Question: I am drawing histograms for 4 different distributions using subplots. During the final output, I am getting tick labels for the y-axis for the fourth subplot. How shall I ensure it doesn't happen.
'''
fig,((ax1,ax2),(ax3,ax4)) = plt.subplots(2,2,sharex=True,sharey=True)
plt.cla()
nbins = np.arange(-10,10,1)
ax1.hist(x1,bins=nbins)
ax1.set_title('Normal Distribution')
ax1.set_ylabel('Frequency')
ax2.hist(x2,bins=nbins)
ax2.set_title('Exponential Distribution')
ax3.hist(x3,bins=nbins)
ax3.set_title('Rayleigh Distribution')
ax3.set_xlabel('Value')
ax3.set_ylabel('Frequency')
ax4.hist(x4,bins=nbins)
ax4.set_title('Random Distribution')
ax4.set_xlabel('Value')
'''
Here is the figure I am obtaining after running the code:

After adding the following code, it removed y-tick labels for other axes too
'''
ax4.set_yticklabels([])
'''
Following is the graph -
<URL>
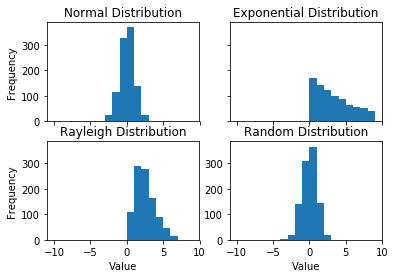
Answer: This is strange, as I cannot reproduce that behavior. I don't know why ax4 would behave differently from the other axes.
But in any case, since the axes are shared, you cannot just remove the tick labels since that removes them everywhere, as you've discovered. The solution is to make them on the desired ax.
'''
plt.setp(ax4.get_xticklabels(), visible=False)
'''